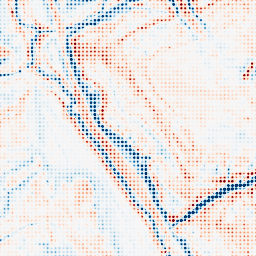
Category: edge_preserving
Decomposition family: bilateral
Decomposition parameters: d: 21
sigma_color: 50
sigma_space: 50
Upsampling method: sinc_hamming
Upsampling parameters: scale: 8
kernel_size: 4
Upsampling scale: 8